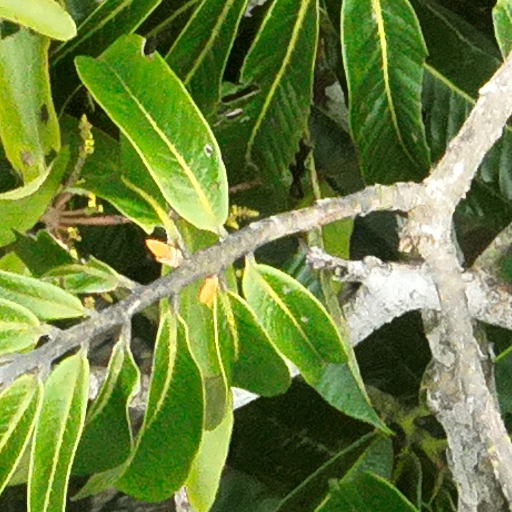
Species: Virola surinamensis
GBIF accepted scientific name: Virola surinamensis
Crown area (m\u00b2): 81.129